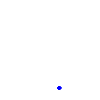
Particle: kaon